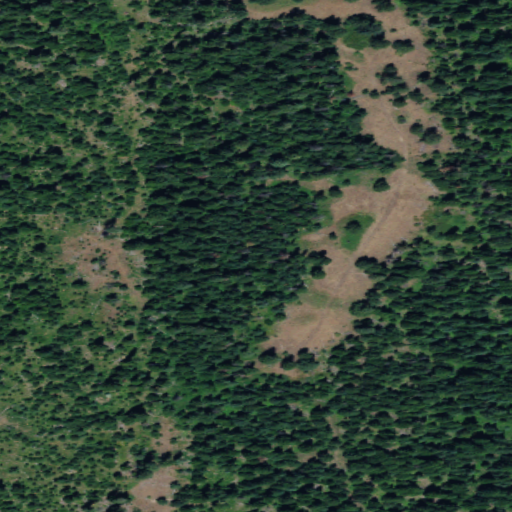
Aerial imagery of mountain in Washington named Eckler Mountain containing evergreen forest and shrub